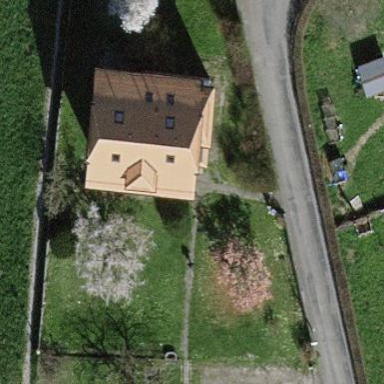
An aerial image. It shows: Half-hipped roof house.